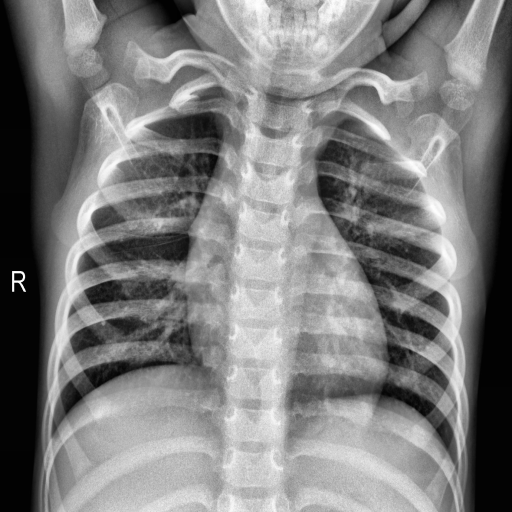
Finding: NORMAL